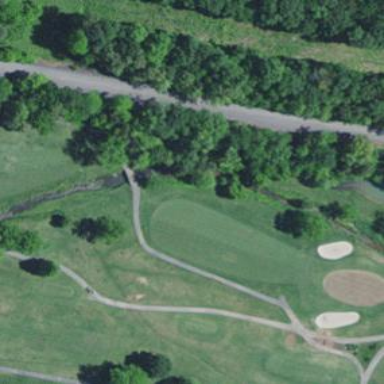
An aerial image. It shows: Area with grass used as rough in golf course.